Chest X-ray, PA view. Patient: 54 years old, sex M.
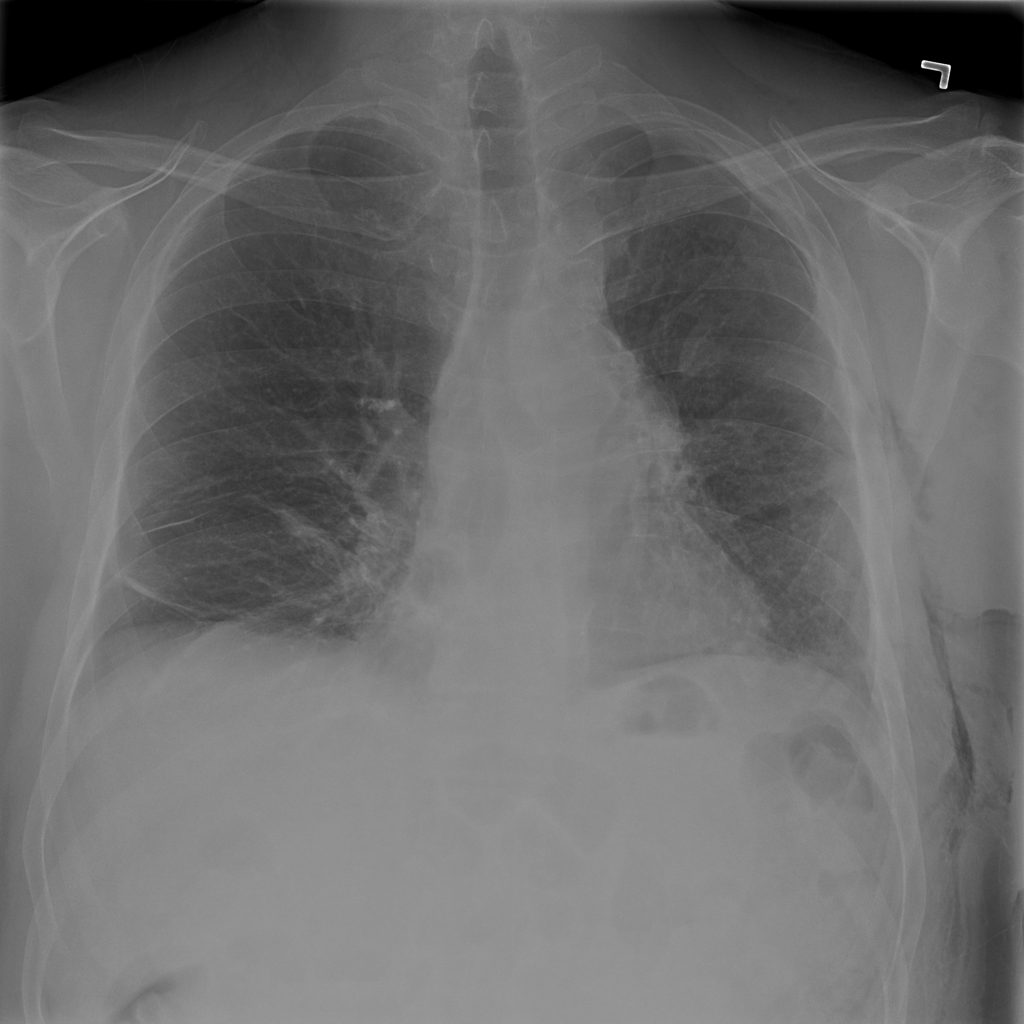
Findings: Pneumothorax